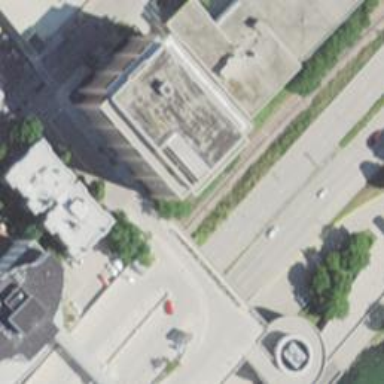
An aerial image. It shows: Government office building.